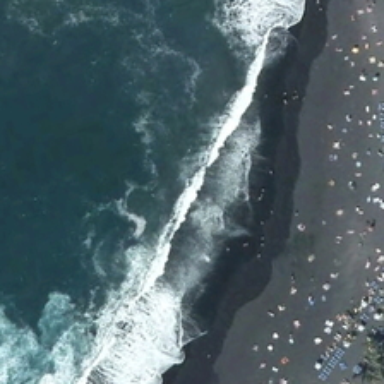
Sea water in the wind set off layers of white spray .